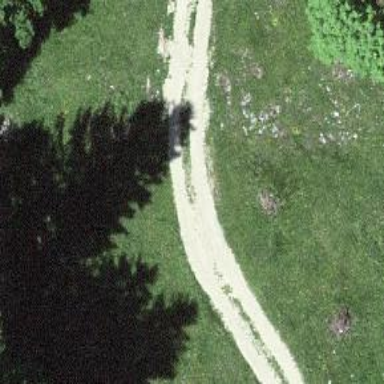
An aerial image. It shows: Gravel track with grade 2 quality.